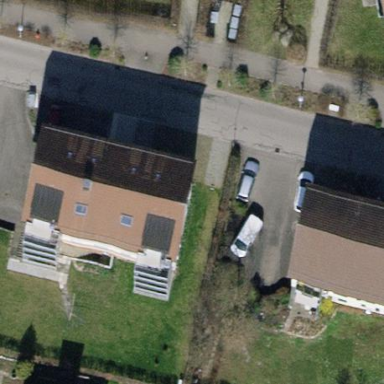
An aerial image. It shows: Gabled roof apartments building.